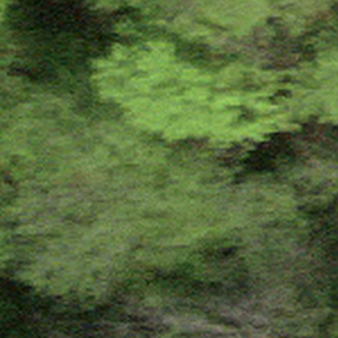
Label: other